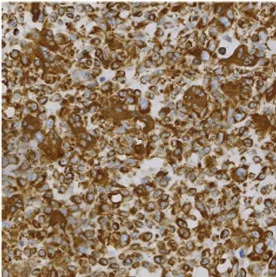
Vimentin(+) (x100).
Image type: pathology (immunostaining)